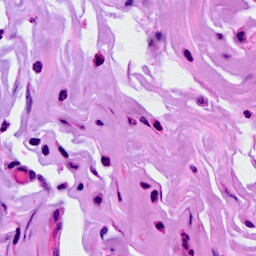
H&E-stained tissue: Breast